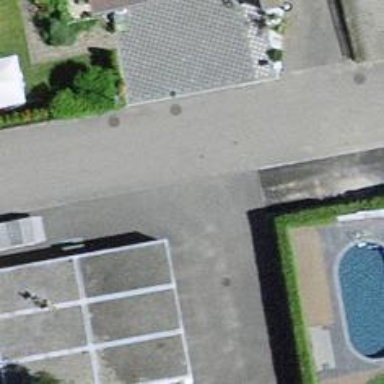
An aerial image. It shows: Garage building.